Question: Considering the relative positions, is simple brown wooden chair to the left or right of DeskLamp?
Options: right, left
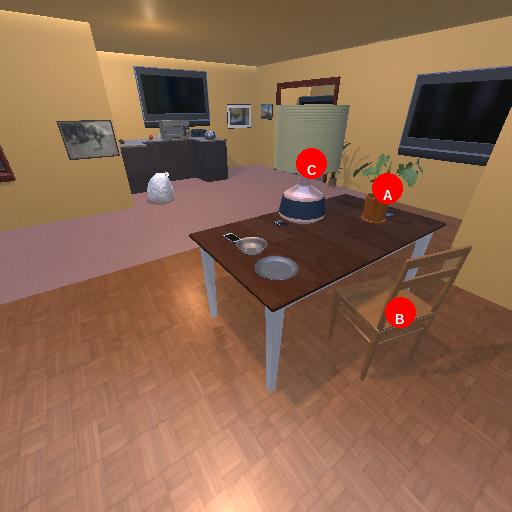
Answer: right